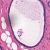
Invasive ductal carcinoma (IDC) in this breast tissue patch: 0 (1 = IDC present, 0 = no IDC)